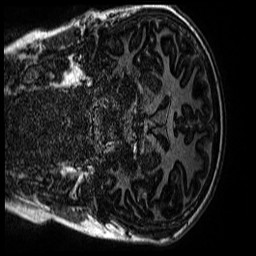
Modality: MP2RAGE
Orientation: coronal
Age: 11
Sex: male
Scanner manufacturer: siemens
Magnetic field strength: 3 T
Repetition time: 4 s
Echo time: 0.00299 s